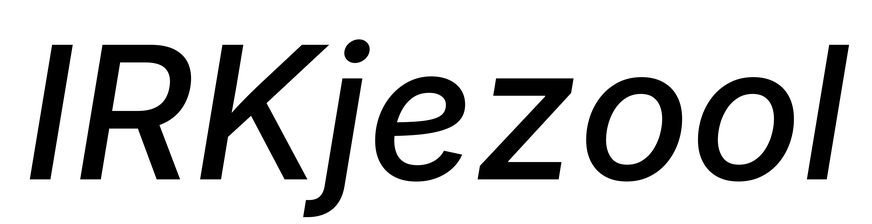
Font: Inter-Italic_Medium_Italic